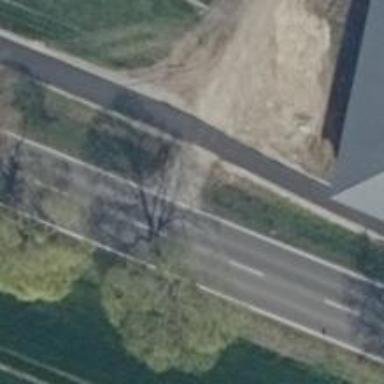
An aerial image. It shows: Asphalt road classified as primary highway.